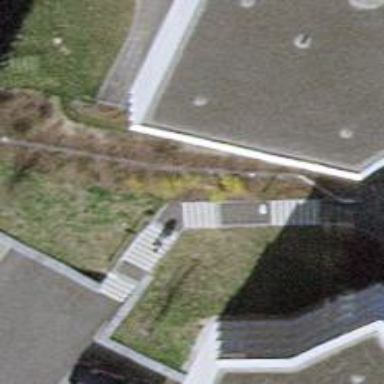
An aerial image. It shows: Paved steps on the road.